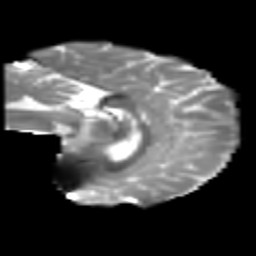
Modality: T2w
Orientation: sagittal
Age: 31
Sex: female
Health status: healthy